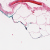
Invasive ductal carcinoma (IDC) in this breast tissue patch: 0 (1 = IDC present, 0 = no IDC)